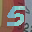
Label: 5